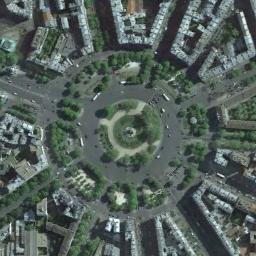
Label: roundabout